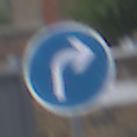
Verkehrszeichen: VorgeschriebeneFahrtrichtungRechts
Umgebung: Outdoor, Urban
Tageszeit: MorningAfternoon
Wetter: Overcast
Licht: Natural
Jahreszeit: NotSpecified
Kontrast: LowContrast